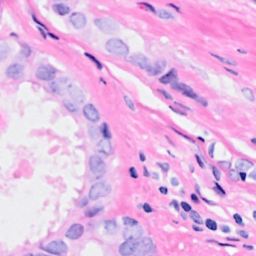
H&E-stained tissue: Breast